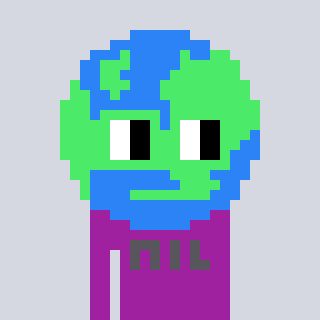
a pixel art character with square light green glasses, a earth-shaped head and a magenta-colored body on a cool background